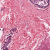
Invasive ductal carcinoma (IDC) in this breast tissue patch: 0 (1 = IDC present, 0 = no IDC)